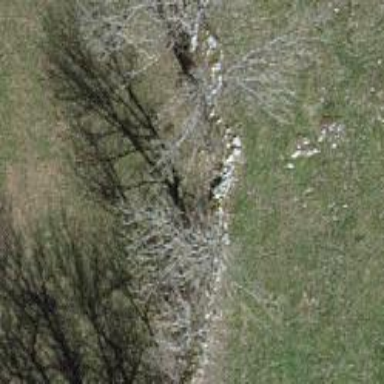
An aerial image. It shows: Wall made of dry stone.